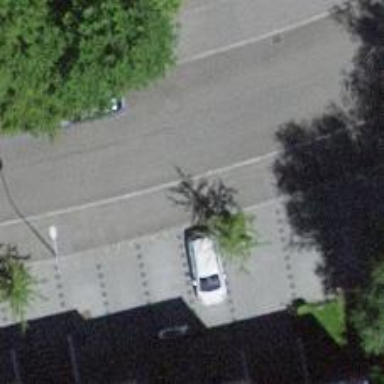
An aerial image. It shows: Diagonal parking lane on residential road.